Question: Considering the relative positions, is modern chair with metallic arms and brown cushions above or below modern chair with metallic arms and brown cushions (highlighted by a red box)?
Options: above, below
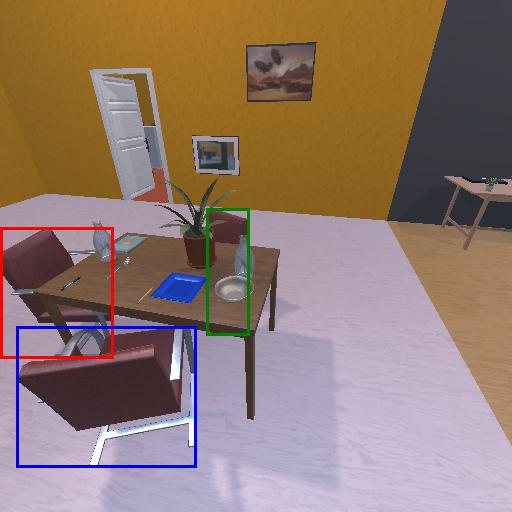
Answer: above